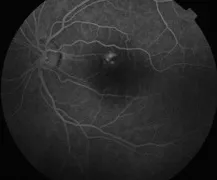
Fig. 5Fluorescein angiography: early hyperfluorescent area
near the superior temporal vessels with constant size in late phases;
two small hyperfluorescent spots with leakage in late phases.
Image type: ophthalmic_imaging (ophthalmic_angiography)